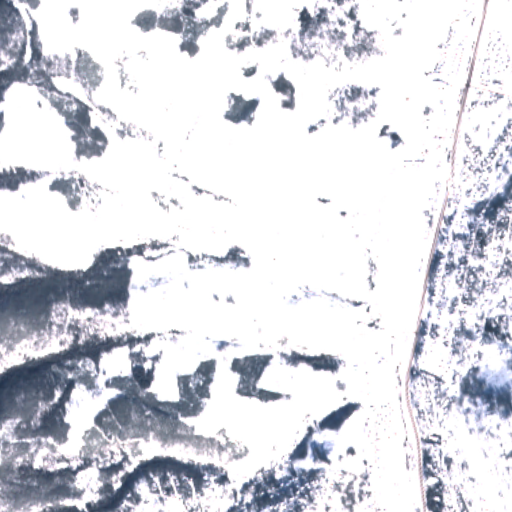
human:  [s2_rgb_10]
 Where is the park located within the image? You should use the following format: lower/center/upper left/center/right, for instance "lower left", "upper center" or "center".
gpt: The park is located in the upper right of the image.
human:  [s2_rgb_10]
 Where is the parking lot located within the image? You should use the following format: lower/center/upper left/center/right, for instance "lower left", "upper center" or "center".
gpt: The parking lot is located in the lower right of the image.
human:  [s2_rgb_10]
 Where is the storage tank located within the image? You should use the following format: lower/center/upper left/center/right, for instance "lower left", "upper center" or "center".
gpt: The storage tank is located in the lower left of the image.
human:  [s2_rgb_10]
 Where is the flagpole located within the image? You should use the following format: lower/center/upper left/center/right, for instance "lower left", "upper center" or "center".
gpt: The flagpole is located in the center right of the image.
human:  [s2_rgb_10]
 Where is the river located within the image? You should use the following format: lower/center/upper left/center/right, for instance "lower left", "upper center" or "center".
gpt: The river is located in the right of the image.
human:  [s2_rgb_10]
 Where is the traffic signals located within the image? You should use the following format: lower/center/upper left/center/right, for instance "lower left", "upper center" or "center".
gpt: The traffic signals is located in the upper right of the image.
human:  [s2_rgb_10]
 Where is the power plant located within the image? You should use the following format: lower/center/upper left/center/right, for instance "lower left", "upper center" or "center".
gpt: There is no power plant in the image.